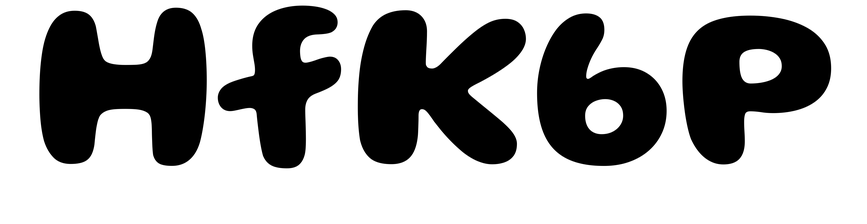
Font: Gluten_Bold